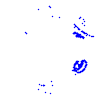
Particle: kaon